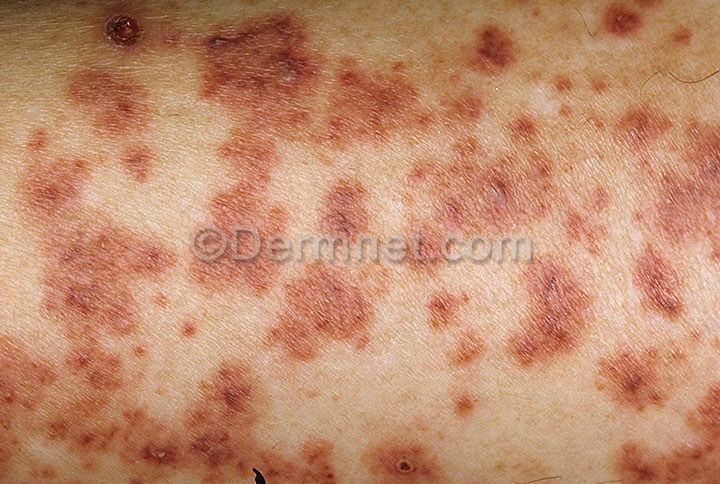
Disease: Vasculitis Photos